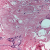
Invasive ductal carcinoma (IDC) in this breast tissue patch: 1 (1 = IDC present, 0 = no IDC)